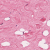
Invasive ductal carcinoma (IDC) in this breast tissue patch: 0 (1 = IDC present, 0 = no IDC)